Question: Can I use ':not more :first-child', its possible?
I'm using the next code but does not work for me:
'''
.navigation ul li:first-child:not([class]) a:before {
content: ' [ '; }
.navigation ul li:not([class]):first-child a:before {
content: ' [ '; }
'''

I have this,
but when I go to the first page breaks
all elements in the image are provided in the ul element
css for this pager is
'''
.navigation{border-top: 1px solid #ccc;float: left; width: 100%;position: relative; text-align: center;padding-top: 5px;}
.navigation ul{text-decoration: none; list-style: none;}
.navigation ul li{display:inline !important;background: none !important;padding: 0px 1px !important;}
.navigation ul li a{display:inline !important;background: none !important;padding: 0px !important;color: inherit !important;text-decoration: none !important}
.navigation .next , .navigation .previous , .navigation .last , .navigation .first{position: absolute;}
.navigation ul li:nth-child(3) a:before{content: ' [ ';}
.navigation ul li:not([class]) a:after{content: ' |';}
.navigation ul li:nth-last-child(3) a:after{content: ' ]';}
.navigation .next {right: 30px;}
.navigation .previous {left: 30px;}
.navigation .last {right: 0;}
.navigation .first {left: 0;}
'''
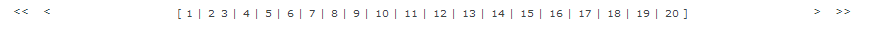
Answer: I think you are confused by what first-child is doing here...
Assume a HTML format of this...
'''
<ul>
<li class="something">Something</li>
<li>Somethign else</li>
<li>Somethign else</li>
<li>Somethign else</li>
<li>Somethign else</li>
</ul>
'''
With just this for CSS:
'''
ul li:first-child { background: red; }
'''
I get a result where the first LI has a red background: <URL>
---
If I change the CSS to:
'''
ul li:first-child:not(.something) { background: red; }
'''
Then nothing happens unless there is another list where the first-child doesn't have the .something class. Like this example: <URL>
---
I think what you are expecting is that the :not paired with the :first-child will ultimately select the second LI with the above given HTML.
Unfortunately, first-child is first-child. It is ALWAYS the first element, and :not will not modify that.